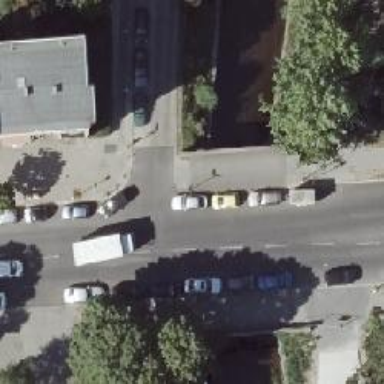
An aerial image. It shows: Residential road with asphalt surface and lane markings. The road has bridge and separate sidewalks. There are parallel parking lanes on both sides of the road with on-street parking.